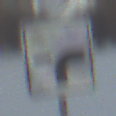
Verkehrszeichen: VerlaufVorfahrtsstrasse9
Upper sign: Vorfahrtsstrasse
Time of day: SunriseSunset
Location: Outdoor (Nature)
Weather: PartlyCloudy
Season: NotSpecified
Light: Natural